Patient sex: F
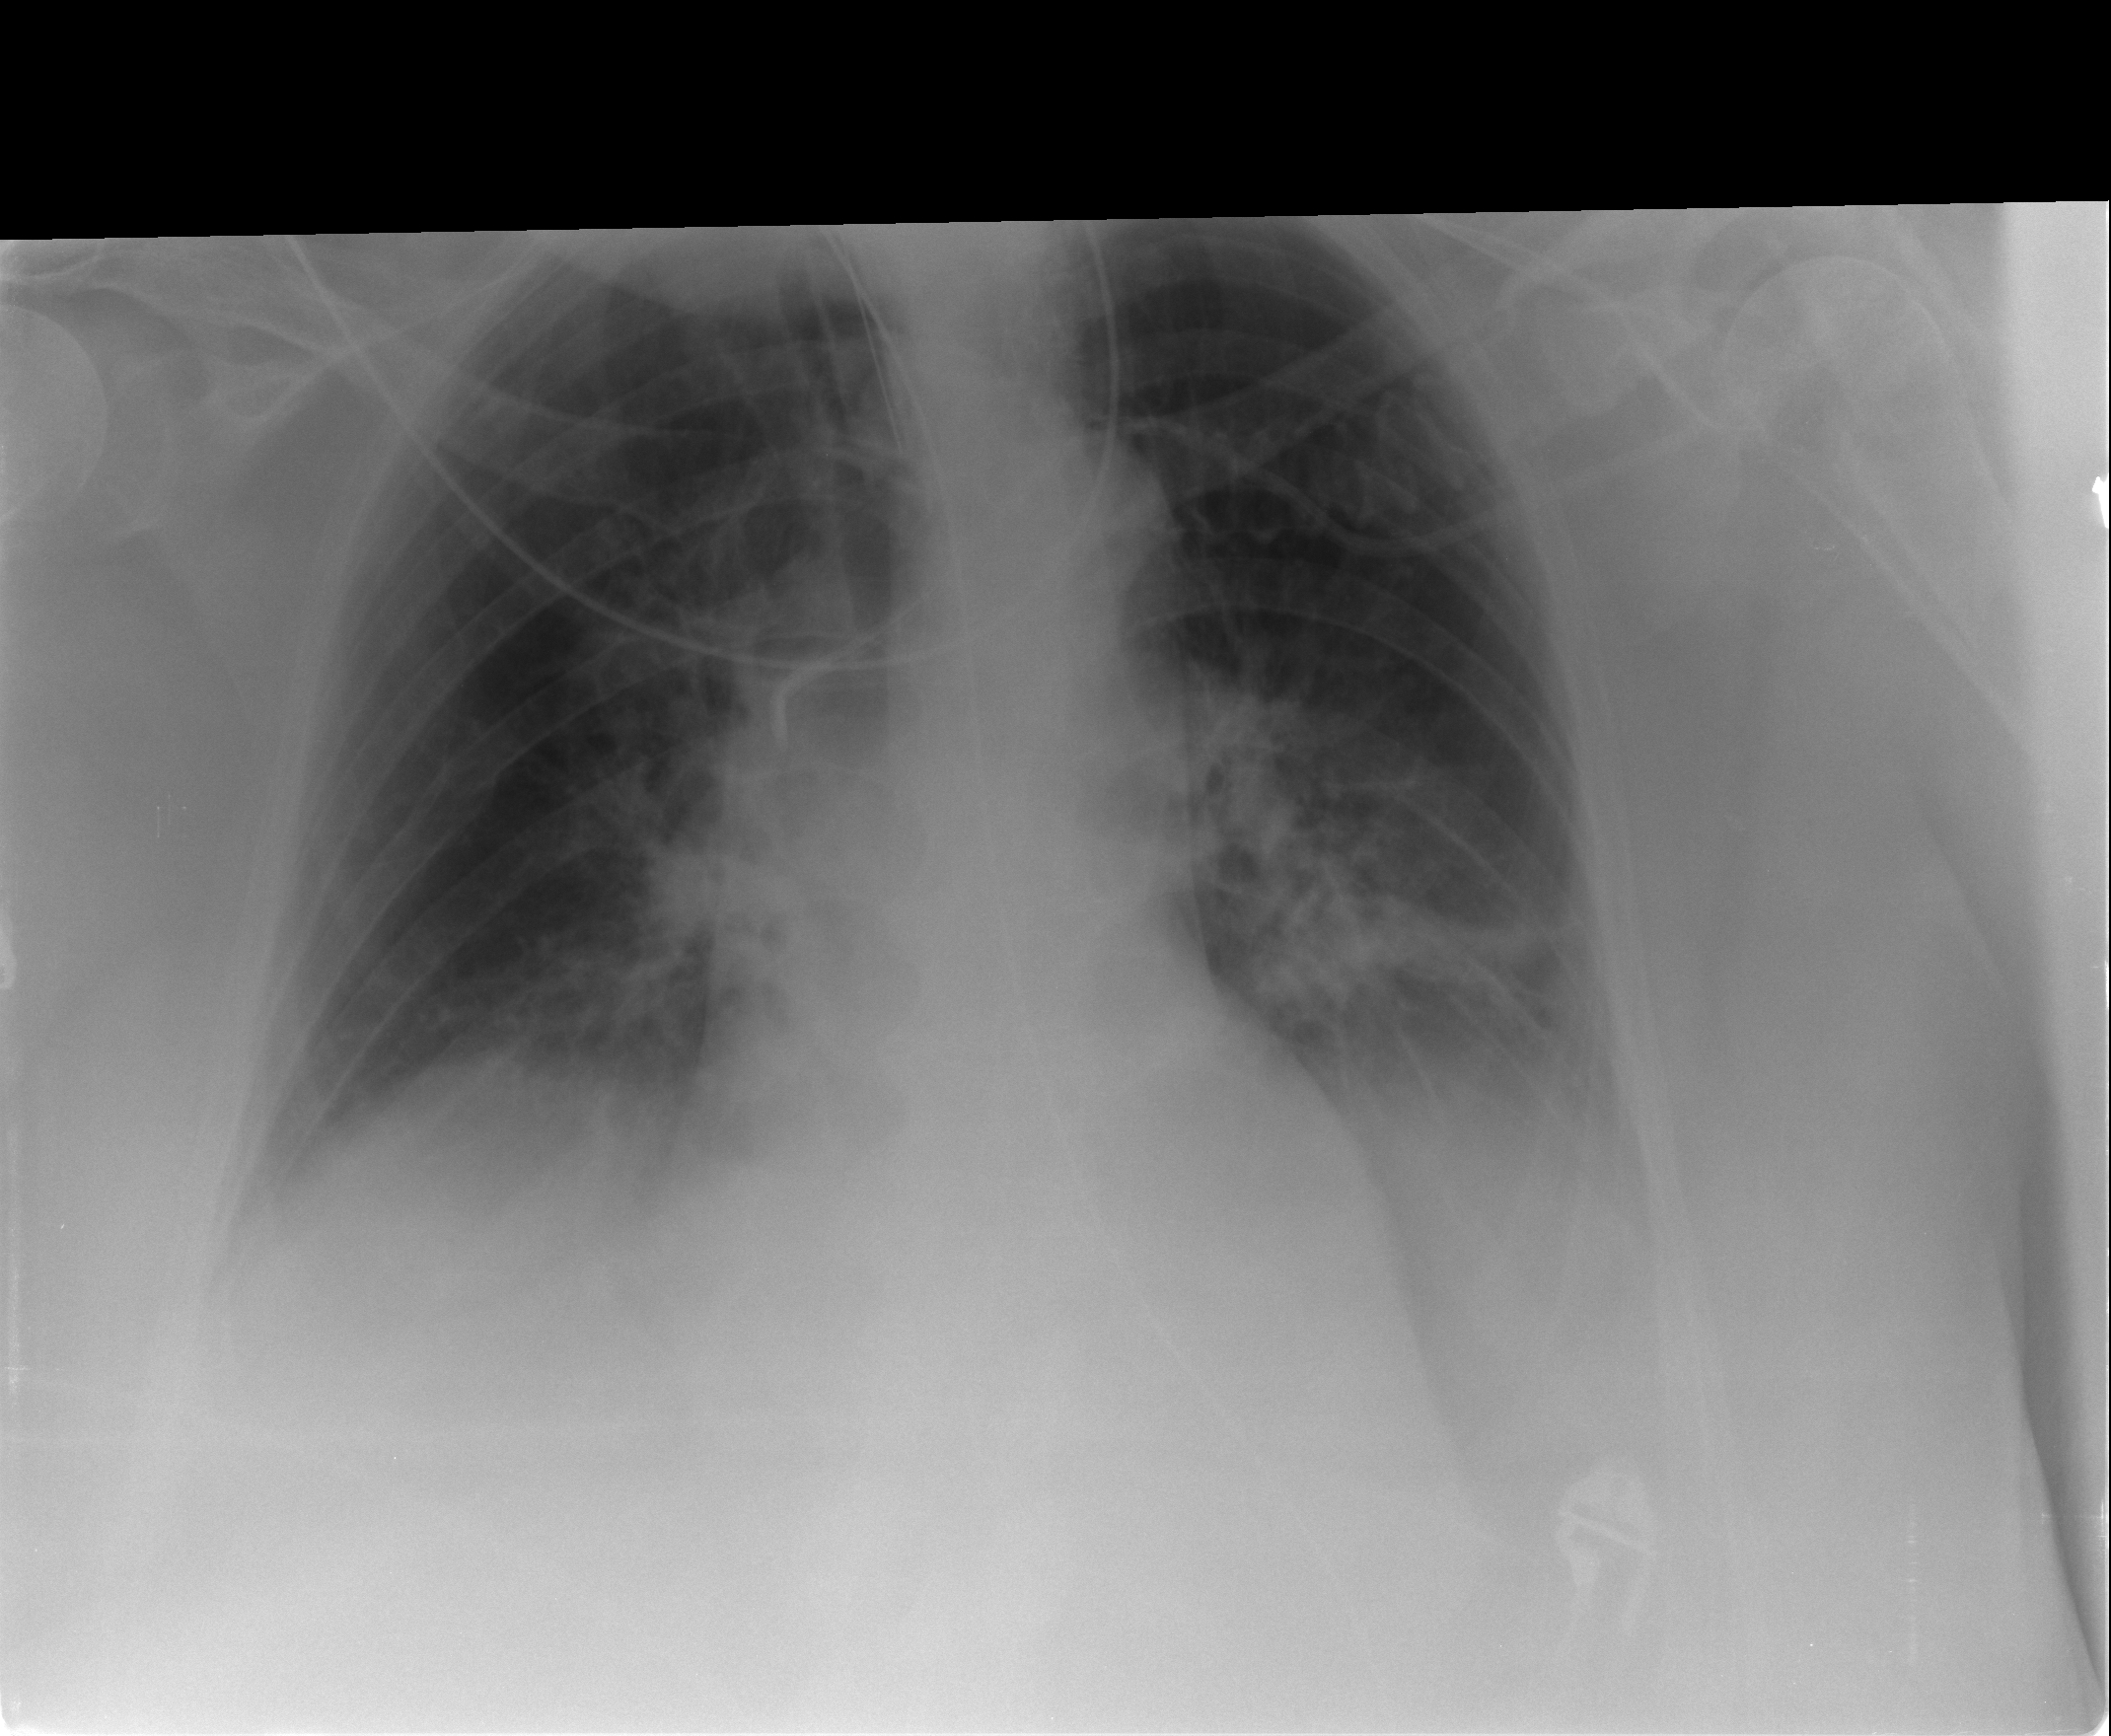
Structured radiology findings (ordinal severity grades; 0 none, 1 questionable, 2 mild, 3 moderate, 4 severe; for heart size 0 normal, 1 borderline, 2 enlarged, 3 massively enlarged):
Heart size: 0
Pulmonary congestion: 1
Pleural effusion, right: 1
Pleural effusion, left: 2
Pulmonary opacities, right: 0
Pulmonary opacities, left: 0
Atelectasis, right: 1
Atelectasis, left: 2